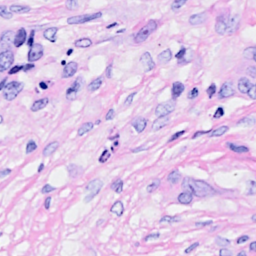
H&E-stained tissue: Breast